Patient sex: M
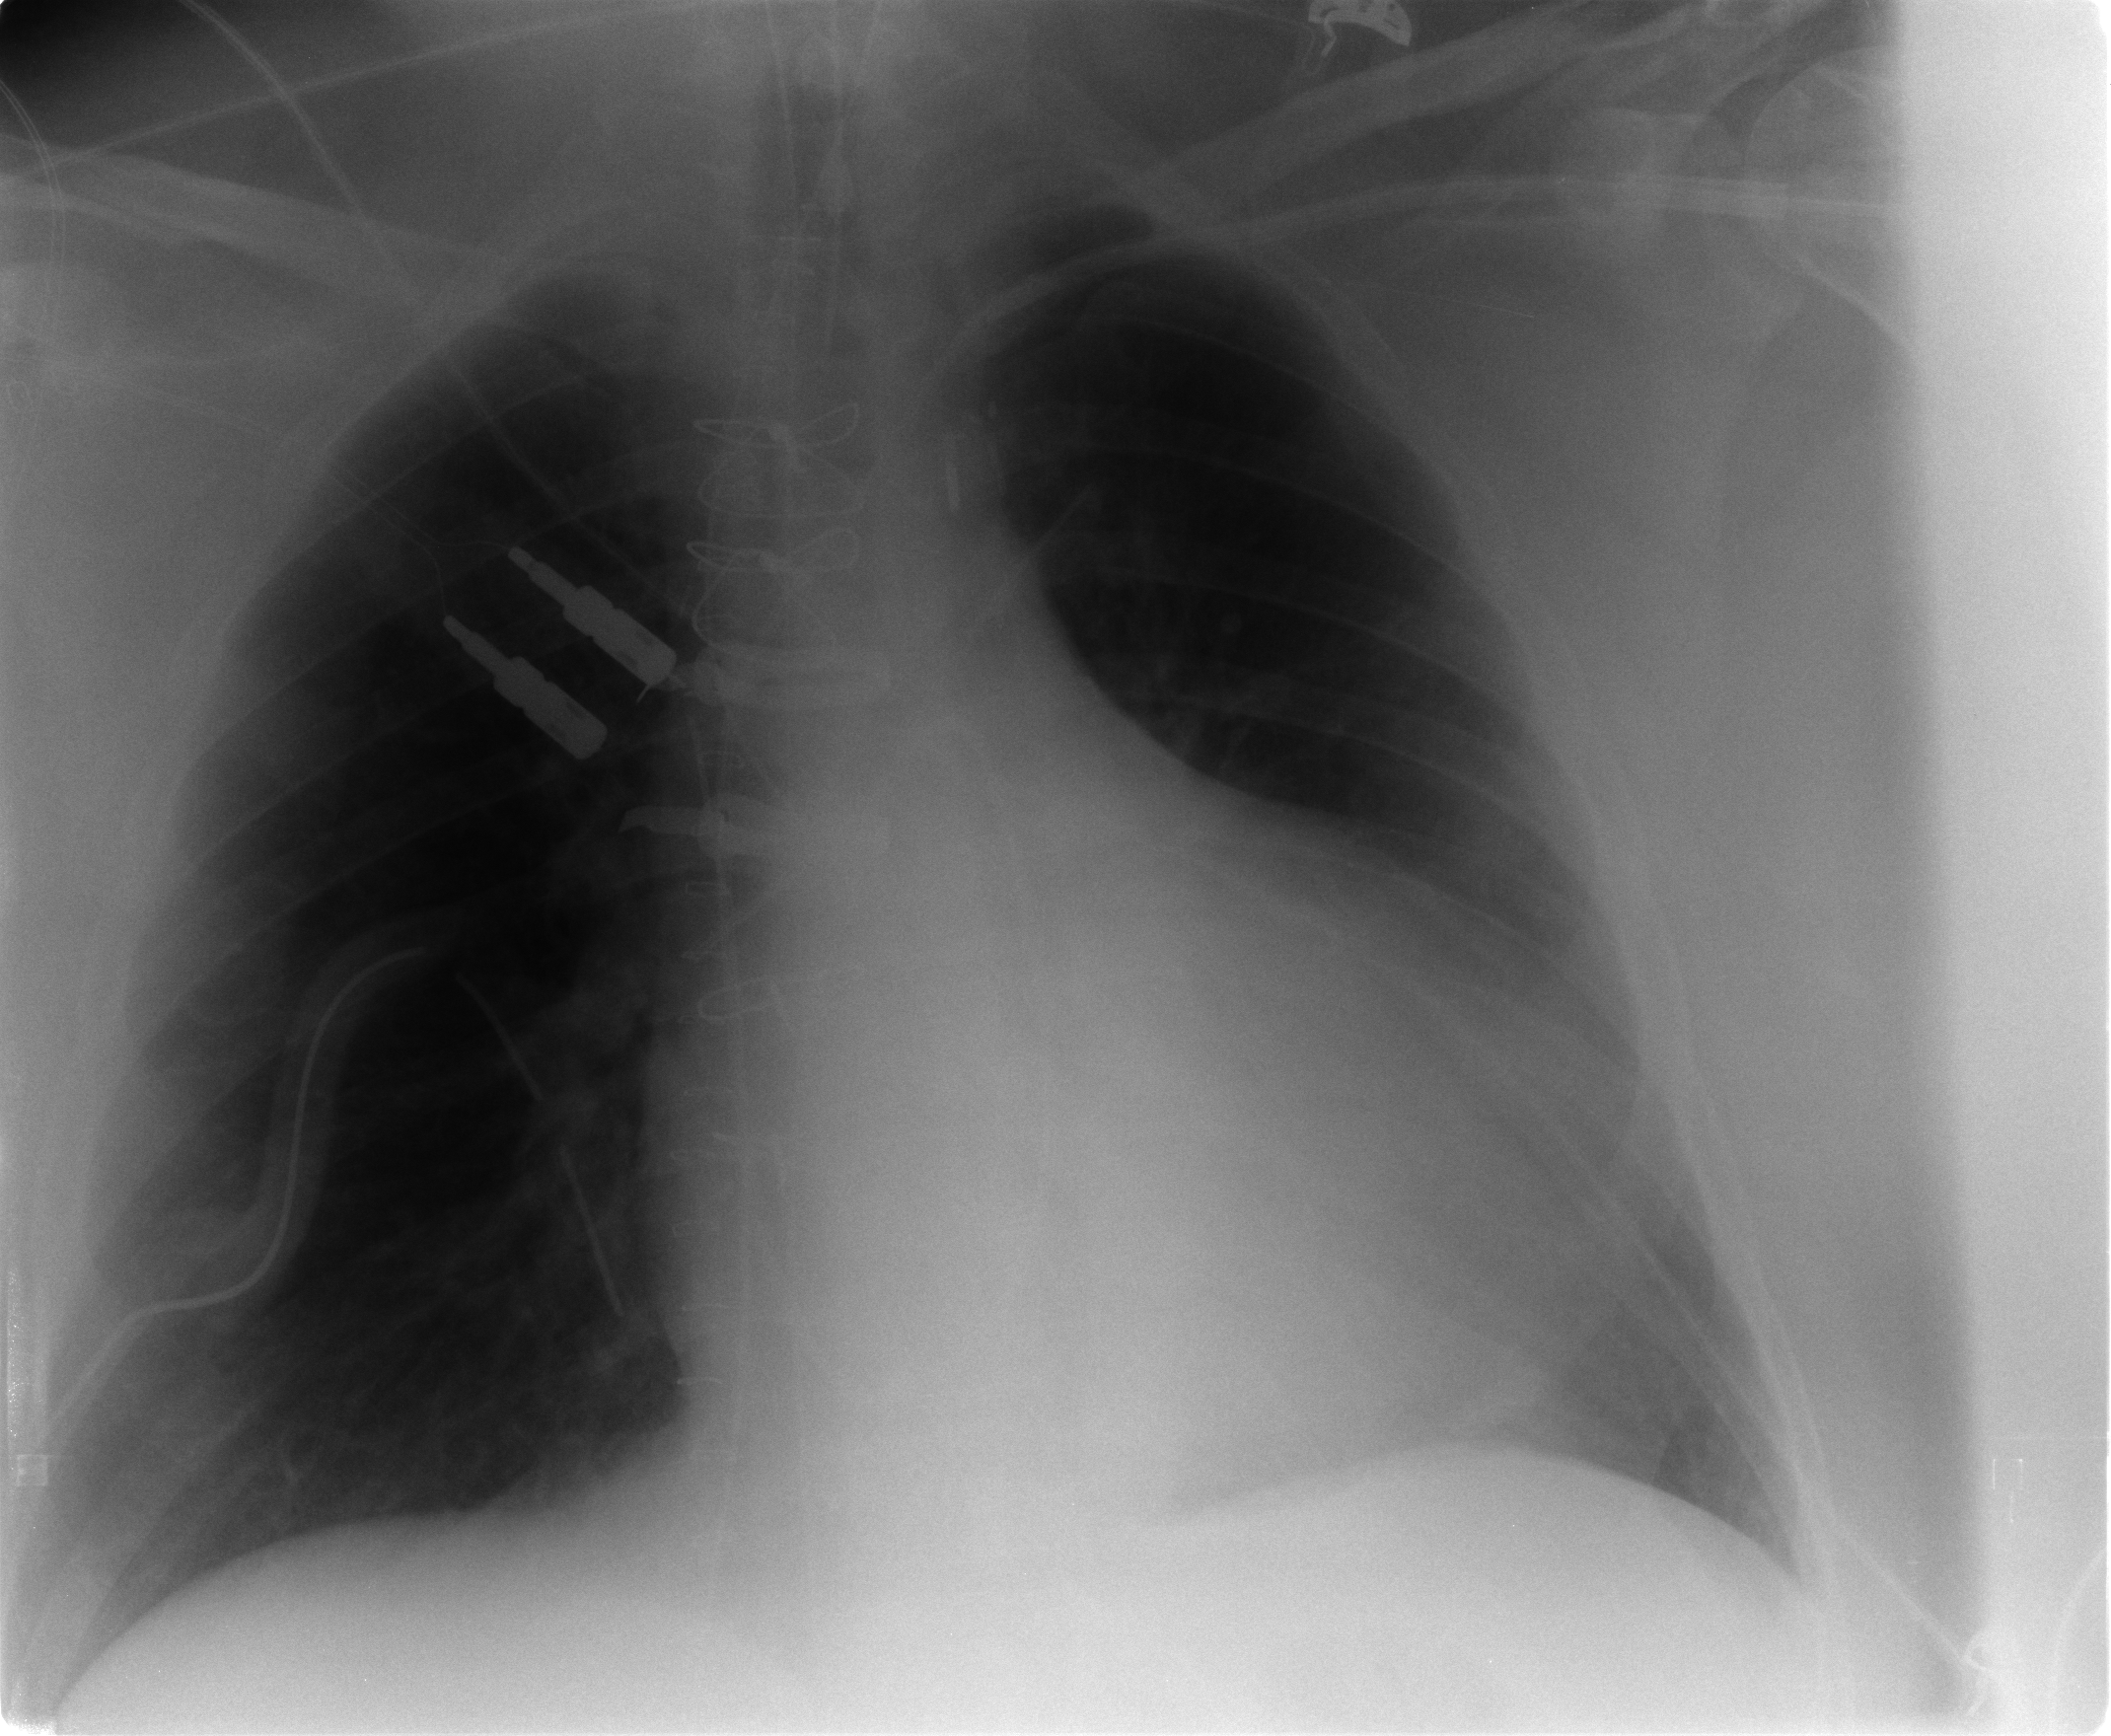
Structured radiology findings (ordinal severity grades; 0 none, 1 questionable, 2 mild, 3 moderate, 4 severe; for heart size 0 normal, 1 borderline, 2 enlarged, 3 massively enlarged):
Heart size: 3
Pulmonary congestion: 2
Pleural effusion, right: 0
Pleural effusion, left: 0
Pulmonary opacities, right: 0
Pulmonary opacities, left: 0
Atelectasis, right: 0
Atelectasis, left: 2